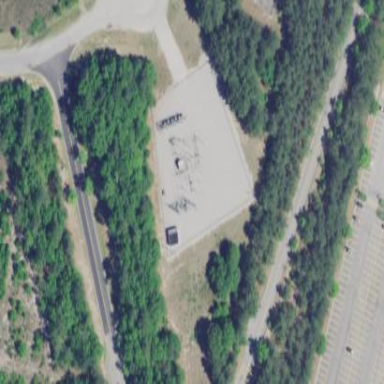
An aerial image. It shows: Distribution level power substation surrounded by fence.